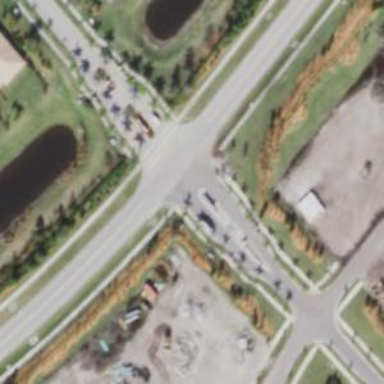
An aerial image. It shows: Marked road crossing.